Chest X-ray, AP view. Patient: 55 years old, sex F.
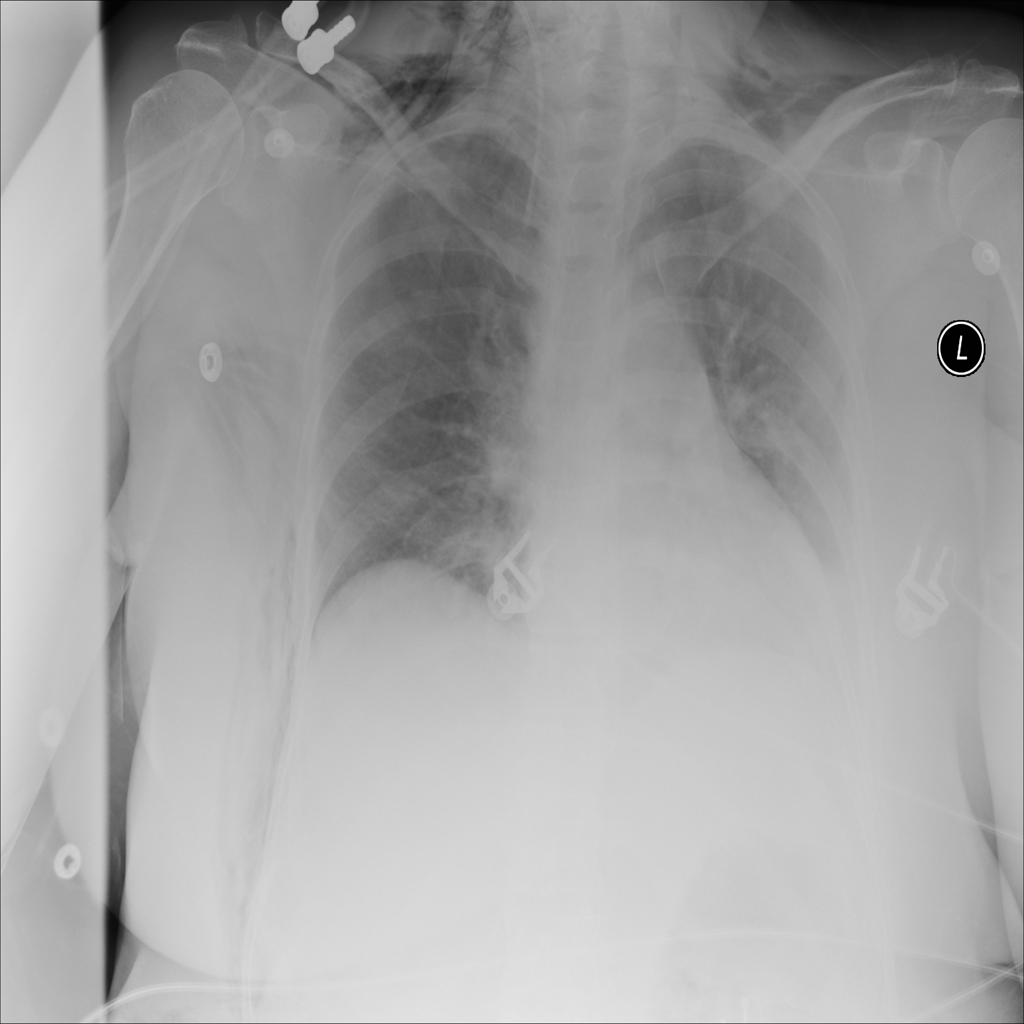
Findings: No Finding